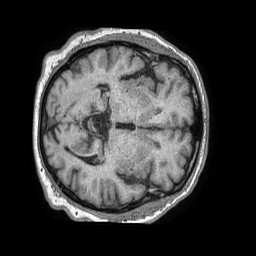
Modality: T1w
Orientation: axial
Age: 66
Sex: male
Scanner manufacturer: philips
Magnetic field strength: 1.5 T
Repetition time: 0.007738 s
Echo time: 0.003543 s